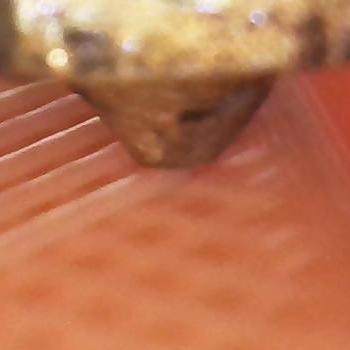
Flow rate: 127%